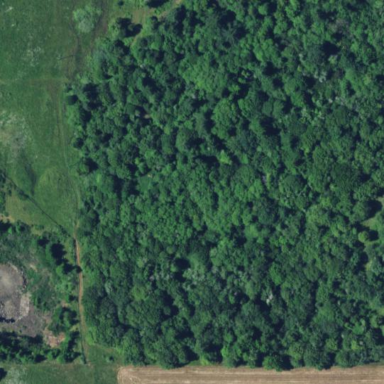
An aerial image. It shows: Forest area.